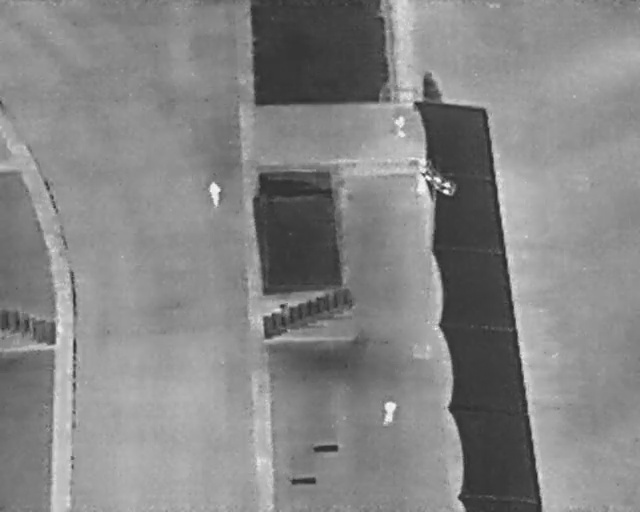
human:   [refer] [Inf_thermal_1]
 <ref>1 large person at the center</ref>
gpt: <box>[[31, 36, 35, 39, 173]]</box>

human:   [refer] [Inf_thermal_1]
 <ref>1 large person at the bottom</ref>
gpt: <box>[[58, 79, 62, 82, 5]]</box>